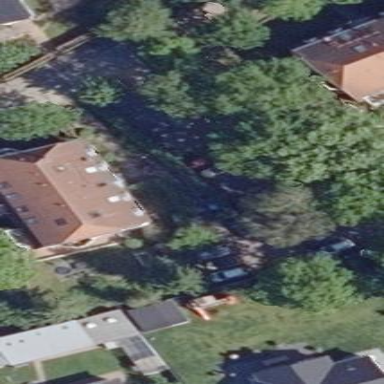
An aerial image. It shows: Residential building with gambrel roof shape.